Aerial crown-view tile of a tropical tree (Barro Colorado Island, Panama), acquired 20241014:
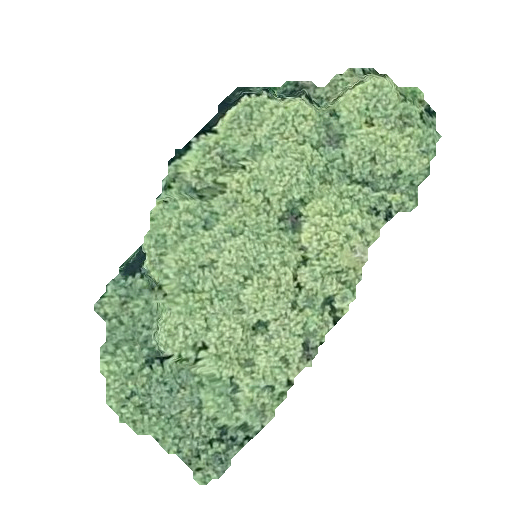
Species: Luehea seemannii
GBIF accepted scientific name: Luehea seemannii
Crown area: 125.338 m²